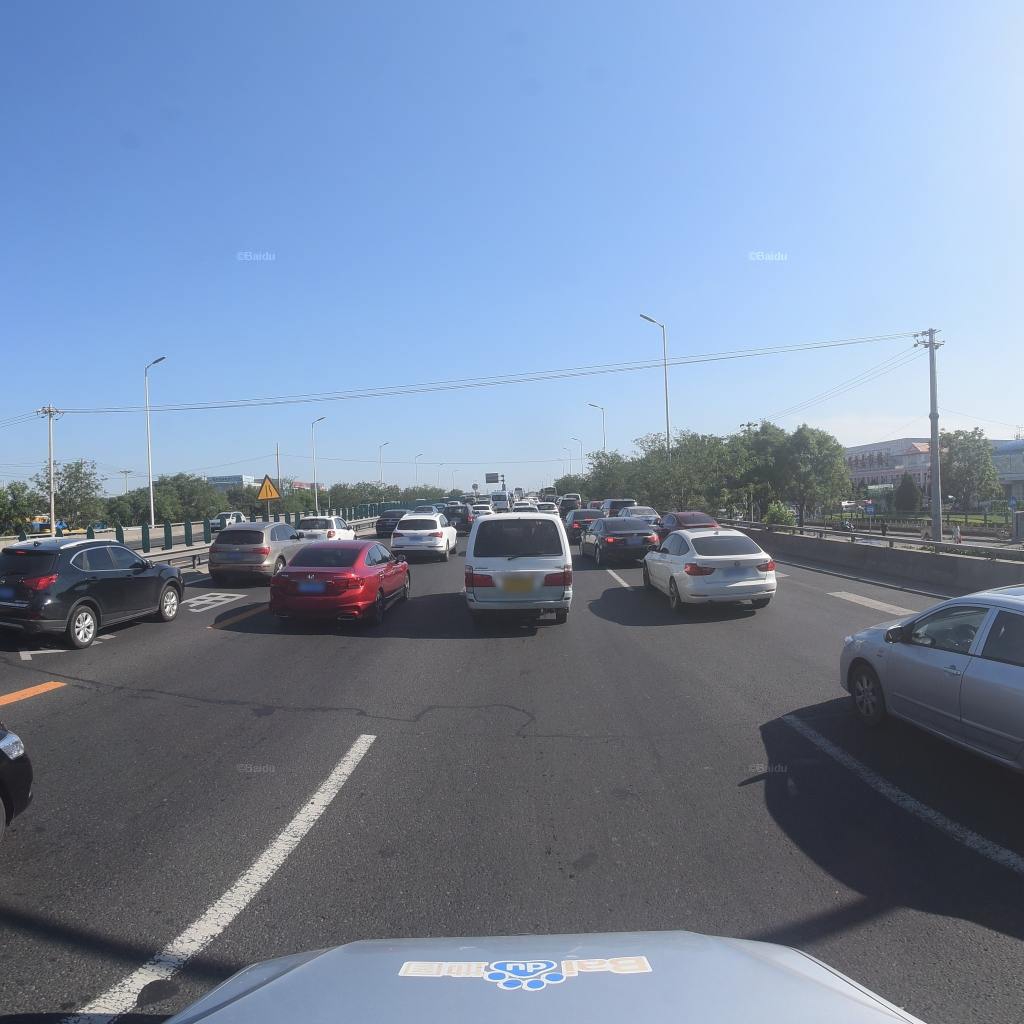
Region: Fengtai
Road damage annotations: transverse patch